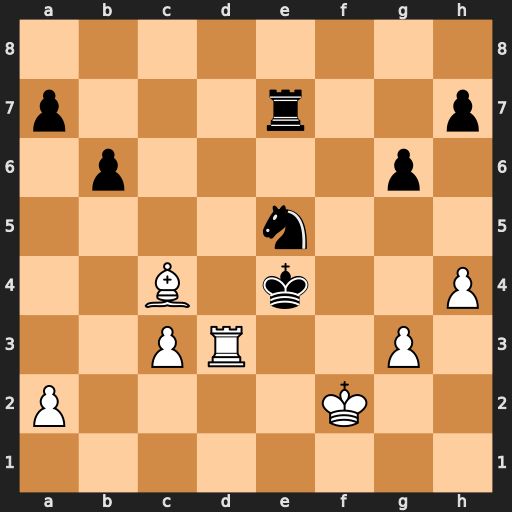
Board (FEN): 8/p3r2p/1p4p1/4n3/2B1k2P/2PR2P1/P4K2/8
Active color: w
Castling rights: -
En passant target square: -
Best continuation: Rd4+ Kf5 Rf4#